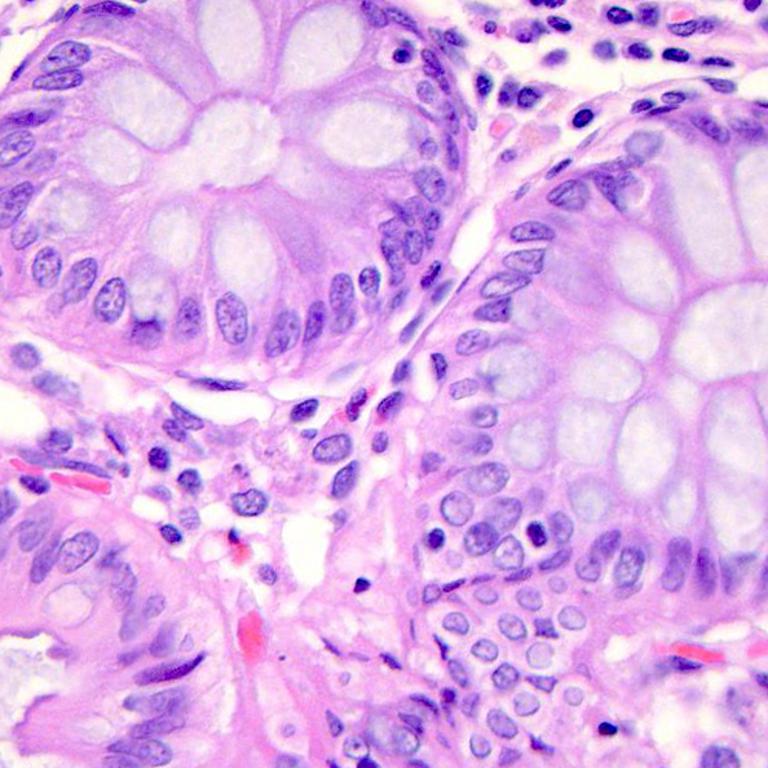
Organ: colon
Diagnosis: benign